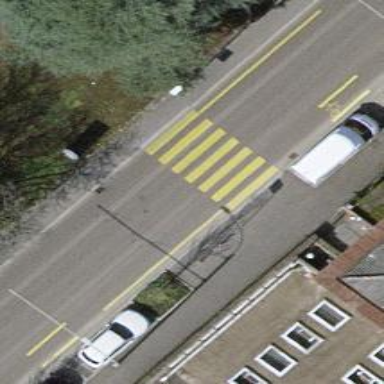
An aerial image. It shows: Marked road crossing.